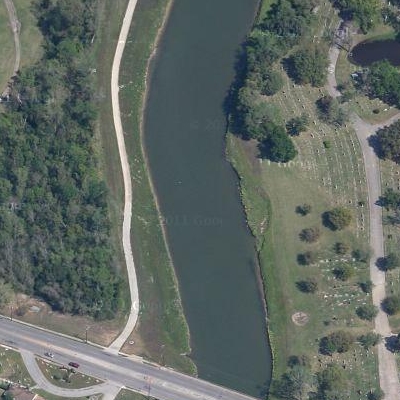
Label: dRiverLake